七年级 · 解析几何
(本小题 8.0 分)

如图, 在数轴上点 $A$ 表示的数是 8 , 若动点 $P$ 从原点 $O$ 出发, 以 2 个单位/秒的速度向左运动, 同时另一动点 $Q$ 从点 $A$ 出发, 以 4 个单位/秒的速度也向左运动, 到达原点后立即以原来的速度返回，向右运动，设运动的时间为 $t($ 秒 $)$.

(1) 当 $t=0.5$ 时, 求点 $Q$ 到原点 $O$ 的距离;

(2)当 $t=2.5$ 时, 求点 $Q$ 到原点 $O$ 的距离;

(3)当点 $Q$ 到原点 $O$ 的距离为 4 时, 求点 $P$ 到原点 $O$ 的距离.

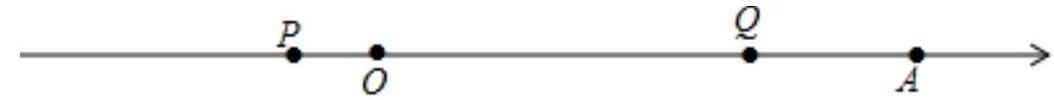
答案: 解：(1)当 $t